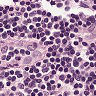
Metastatic tissue present: no